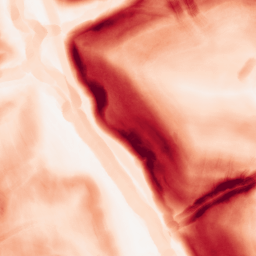
Category: morphological
Decomposition family: morphological_gradient
Decomposition parameters: size: 7
shape: disk
Upsampling method: quadratic
Upsampling parameters: scale: 2
Upsampling scale: 2